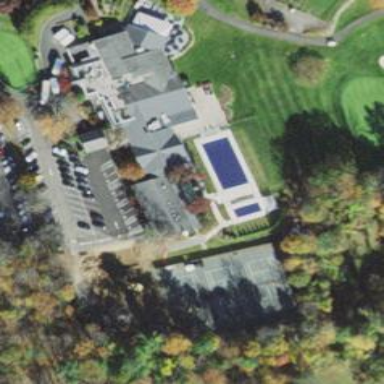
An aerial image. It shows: Path used for both walking and golf.